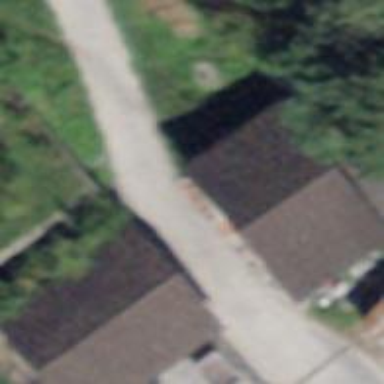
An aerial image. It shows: Asphalt road in residential area.